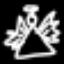
Label: angel